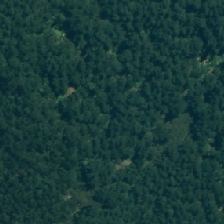
Land cover: harvested_forest